Field crop: maize
Growth stage: 1
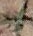
Species: atriplex